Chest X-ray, PA view. Patient: 24 years old, sex M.
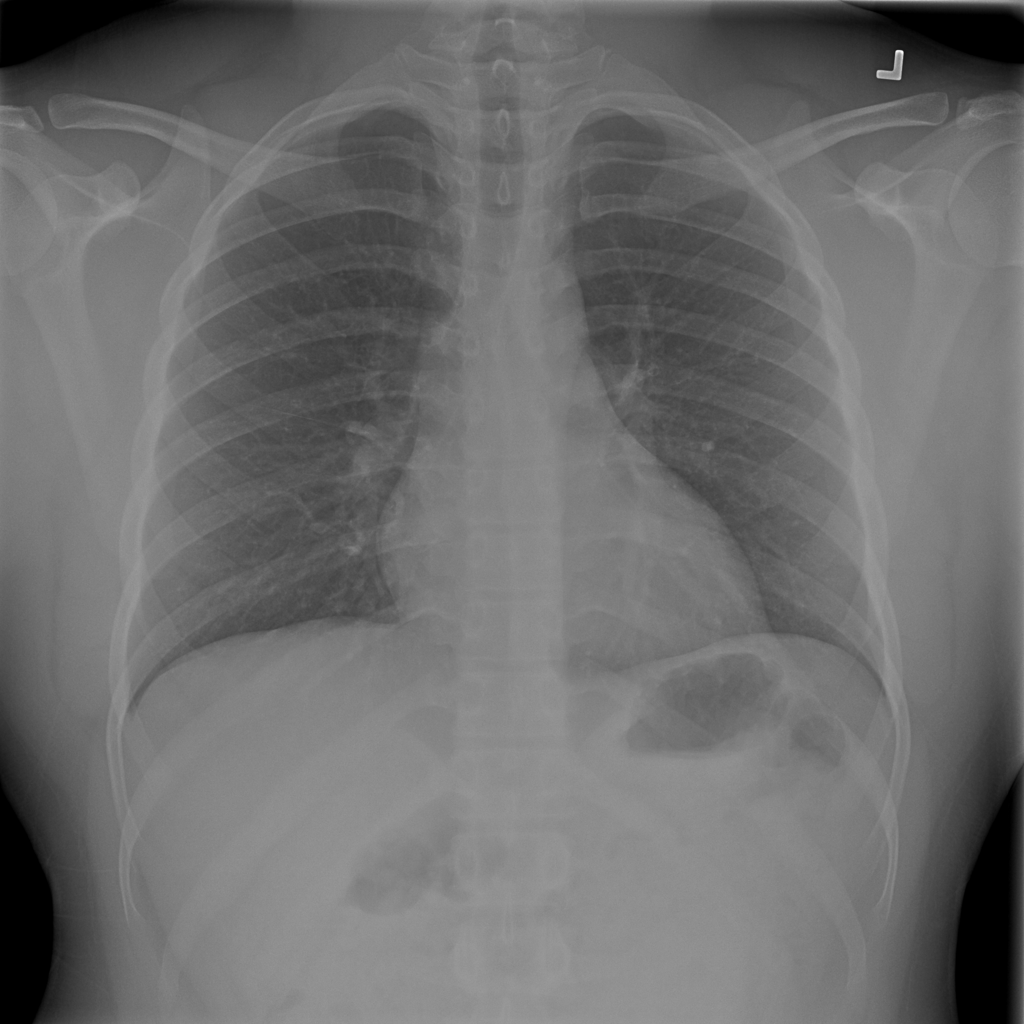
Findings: No Finding